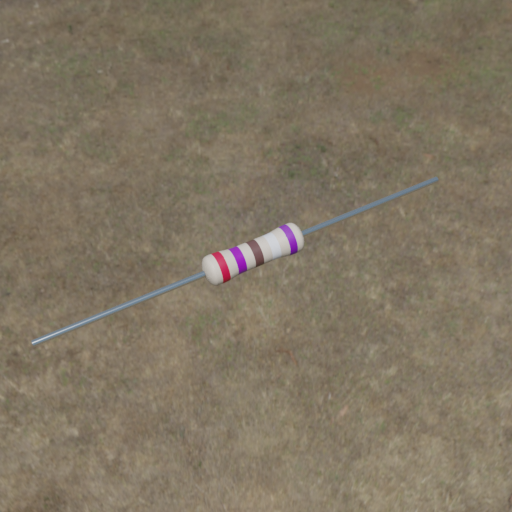
Resistor colour bands (in order): red, violet, brown, white, violet